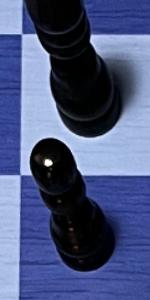
Label: Pawn_Black